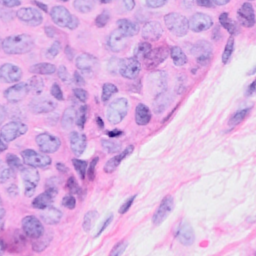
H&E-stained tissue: Breast